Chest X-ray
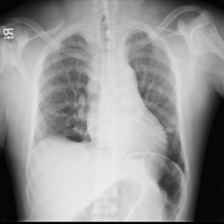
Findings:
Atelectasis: negative
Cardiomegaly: negative
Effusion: negative
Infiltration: negative
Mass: negative
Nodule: negative
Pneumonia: negative
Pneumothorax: negative
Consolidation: negative
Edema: negative
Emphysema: negative
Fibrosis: negative
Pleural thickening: negative
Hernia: negative